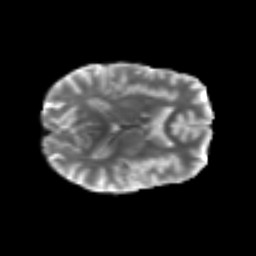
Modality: T2w
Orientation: axial
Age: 52
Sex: male
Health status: ill
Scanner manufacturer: siemens
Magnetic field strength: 3 T
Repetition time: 8.7 s
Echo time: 0.11 s